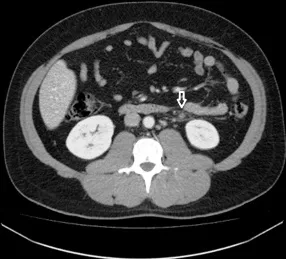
Enlarged inferior mesenteric vein that is not completely
filled by contrast associated with infiltration of the adjacent adipose
planes denoting mesenteric thrombosis.
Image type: radiology (ct)